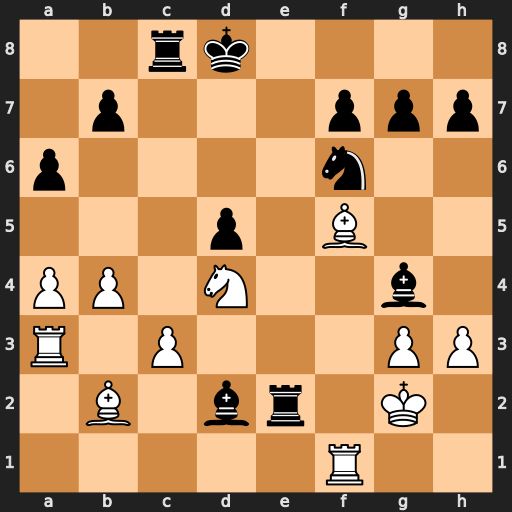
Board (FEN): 2rk4/1p3ppp/p4n2/3p1B2/PP1N2b1/R1P3PP/1B1br1K1/5R2
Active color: w
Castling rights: -
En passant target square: -
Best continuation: Nxe2 Bxf5 Rxf5